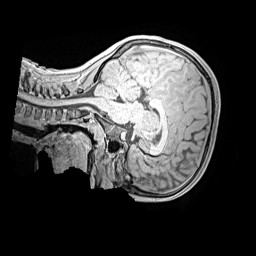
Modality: MP2RAGE
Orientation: sagittal
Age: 10
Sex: female
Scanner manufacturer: siemens
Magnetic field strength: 3 T
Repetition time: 4 s
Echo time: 0.00299 s